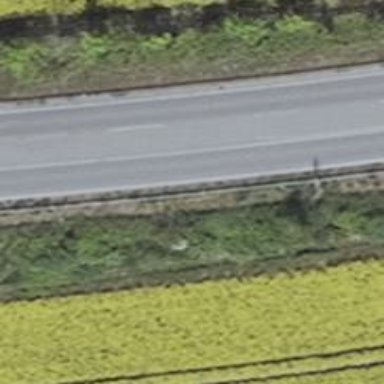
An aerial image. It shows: Asphalt trunk highway designated as motorroad.